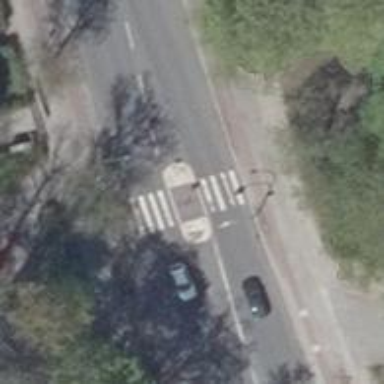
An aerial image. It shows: Marked zebra crossing with island.